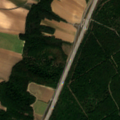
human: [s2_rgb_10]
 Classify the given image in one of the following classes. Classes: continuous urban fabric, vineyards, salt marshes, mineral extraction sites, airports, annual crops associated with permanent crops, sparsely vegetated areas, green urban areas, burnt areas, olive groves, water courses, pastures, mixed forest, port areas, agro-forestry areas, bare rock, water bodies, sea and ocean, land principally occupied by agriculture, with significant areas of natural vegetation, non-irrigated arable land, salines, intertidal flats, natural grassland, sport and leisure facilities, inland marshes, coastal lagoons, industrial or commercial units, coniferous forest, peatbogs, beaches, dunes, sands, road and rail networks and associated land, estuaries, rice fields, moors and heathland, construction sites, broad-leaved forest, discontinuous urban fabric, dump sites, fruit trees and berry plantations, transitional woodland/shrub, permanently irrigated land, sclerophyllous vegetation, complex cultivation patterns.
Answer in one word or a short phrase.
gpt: non-irrigated arable land, broad-leaved forest